Question: As you know, when a user somewhere, Explorer tries to select the nearest objects (such as text, table-row etc.) like the picture below:

## User can:
-
## User can't
-
So how can I do this? Hope it's clear.
I use double-click operation to enter the item.
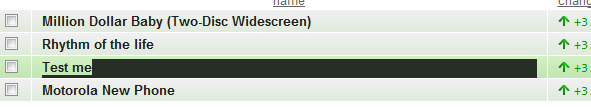
Answer: I forgot, this is one of those edge cases where the default action can't be cancelled in the event. In that case, you might want to use the CSS approach for Firefox and Chrome:
'''
-moz-user-select: none;
-webkit-user-select: none;
'''
And for Opera/IE:
'''
$("#mytable td").prop("unselectable", "on"); // jQuery 1.6+
$("#mytable td").attr("unselectable", "on"); // jQuery 1.5-
'''
---
If you want the user to still be able to drag-select, you might want to work in a solution like this:
'''
$("#mytable td").bind("dblclick", function () {
var $this = $(this);
$this.prop("unselectable", "on").css({
"moz-user-select" : "none",
"-webkit-user-select" : "none"
});
window.setTimeout(function () {
var $this = $(this);
$this.prop("unselectable", "").css({
"moz-user-select" : "",
"-webkit-user-select" : ""
});
}, 0);
});
'''